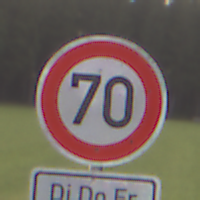
Verkehrszeichen: Geschwindigkeit70
Zusatzzeichen unten: ZeitangabenMitBeschraenkungAufWochentage3
Umgebung: Outdoor, Nature
Tageszeit: SunriseSunset
Wetter: Clear
Licht: Natural
Jahreszeit: NotSpecified
Kontrast: LowContrast